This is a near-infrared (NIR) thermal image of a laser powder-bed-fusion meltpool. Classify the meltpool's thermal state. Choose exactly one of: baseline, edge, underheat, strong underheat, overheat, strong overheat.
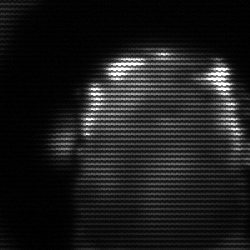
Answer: baseline